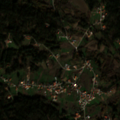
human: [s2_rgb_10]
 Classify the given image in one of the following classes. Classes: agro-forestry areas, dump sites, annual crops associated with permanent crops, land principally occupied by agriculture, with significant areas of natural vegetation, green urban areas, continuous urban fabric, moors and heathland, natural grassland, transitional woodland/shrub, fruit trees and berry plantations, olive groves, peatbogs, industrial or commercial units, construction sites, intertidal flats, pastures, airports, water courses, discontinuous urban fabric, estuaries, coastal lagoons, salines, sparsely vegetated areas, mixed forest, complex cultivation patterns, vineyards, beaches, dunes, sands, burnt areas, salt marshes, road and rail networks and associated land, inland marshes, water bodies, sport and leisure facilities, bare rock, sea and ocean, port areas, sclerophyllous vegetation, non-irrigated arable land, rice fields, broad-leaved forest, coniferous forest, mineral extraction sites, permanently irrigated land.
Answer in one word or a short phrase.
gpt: complex cultivation patterns, land principally occupied by agriculture, with significant areas of natural vegetation, coniferous forest, mixed forest